Question: I am running forllowing test.js file using
'''
>node test.js
'''
test.js is simple code
'''
var fs = require("fs");
fs.readFile('2.rtf', function (err, data) {
if (err) return console.error(err);
console.log(data.toString());
});
console.log("Program Ended");
'''
It shows error

so naturally I remove the extension and ran following command which worked fine.
'''
node test
'''
I am running windows 7 32 bit. How to stop WSH while using node commnad?
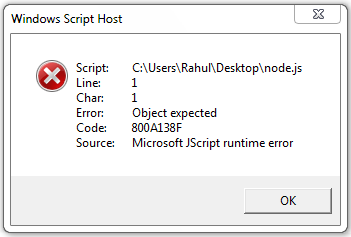
Answer: The problem seems to be that you have a file named 'node.js' in the same directory and due to the way Windows resolves commands, it's trying to execute the file 'node.js' (using the default handler for that file type, which is typically JScript) instead of 'node' the node.js executable. Rename the 'node.js' file to something else and it should work.